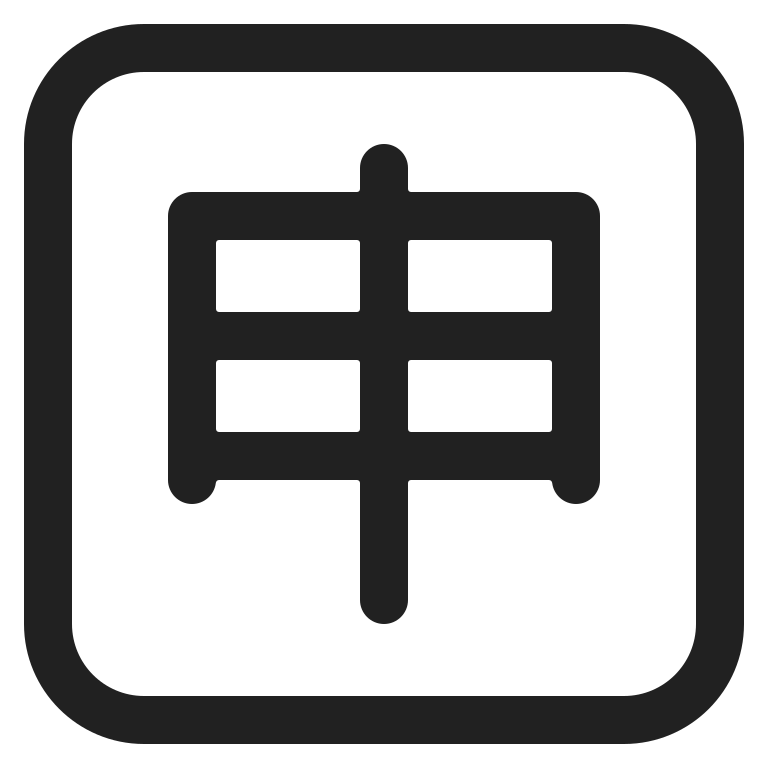
japanese application button high contrast